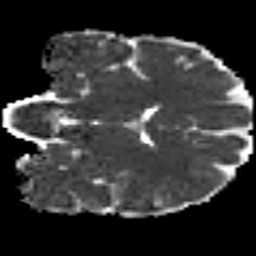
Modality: MD
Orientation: coronal
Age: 26
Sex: male
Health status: healthy
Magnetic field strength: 3 T
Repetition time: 8.4 s
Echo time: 0.0926 s